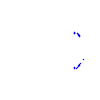
Particle: proton